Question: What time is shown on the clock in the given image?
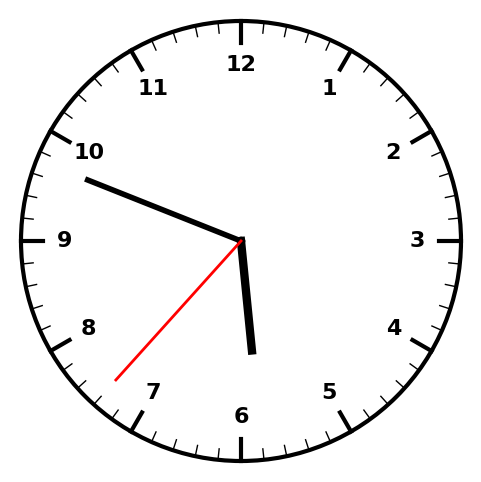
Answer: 05:48:37